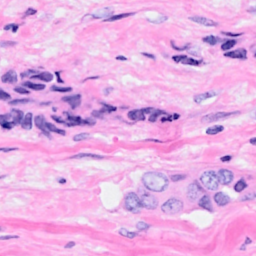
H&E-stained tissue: Breast